Interaction volume radius: 10 \u00c5
Interaction volume height: 15 \u00c5
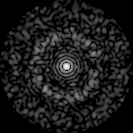
Disorder parameter: 0.8375